Field crop: maize
Growth stage: 2
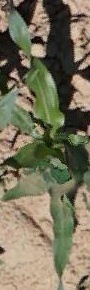
Species: maize